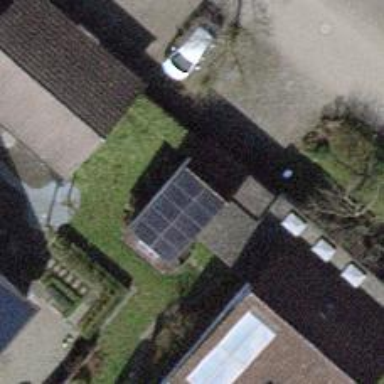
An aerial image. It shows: Solar power generator utilizing photovoltaic technology with solar photovoltaic panels.